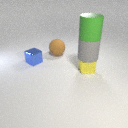
small yellow metal cube below large gray rubber cylinder